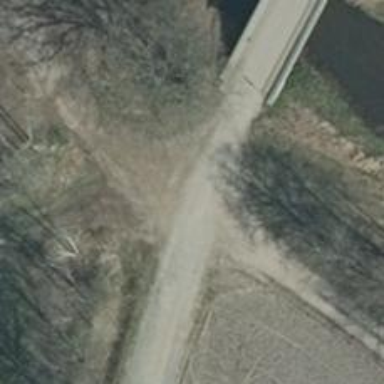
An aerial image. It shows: Tertiary road with gravel surface.